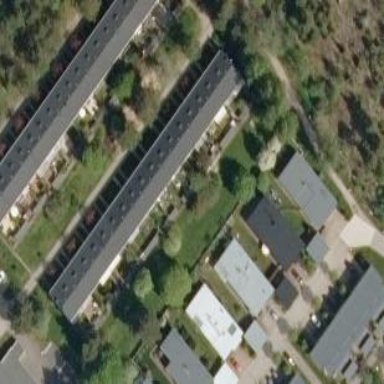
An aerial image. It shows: Terrace building.